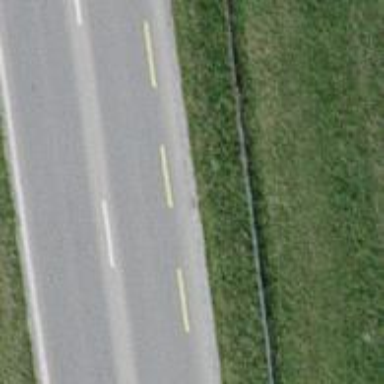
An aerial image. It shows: Lane designated as cycleway.